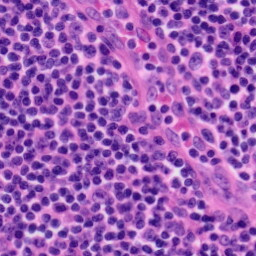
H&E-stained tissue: Tonsil